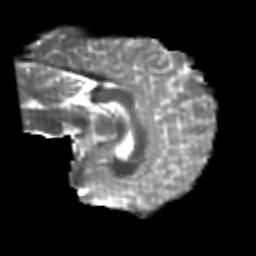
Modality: T2w
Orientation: sagittal
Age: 21
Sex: male
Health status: healthy
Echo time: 0.074 s